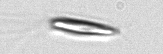
Label: Chrysochromulina